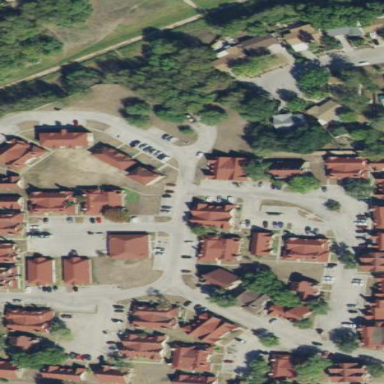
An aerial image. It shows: Gated residential area.